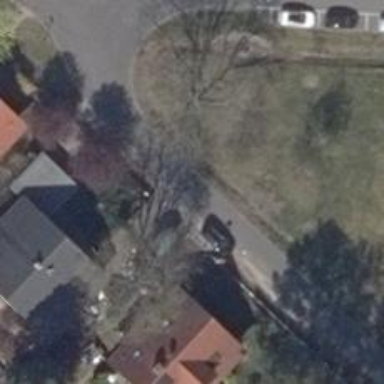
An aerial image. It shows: Asphalt road designated as living street.